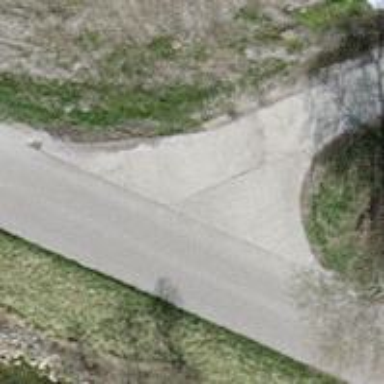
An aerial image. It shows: Well-maintained track road of grade 1.